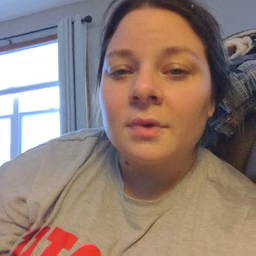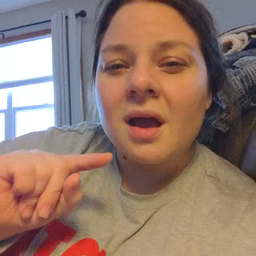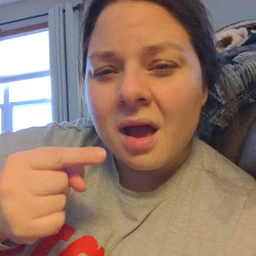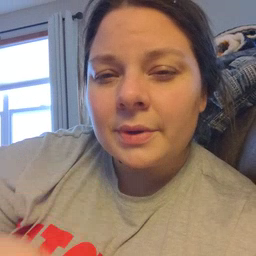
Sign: owie